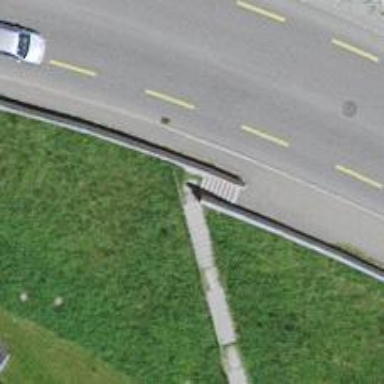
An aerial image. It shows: Road with steps.